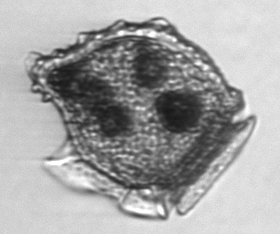
Label: Dinophysis_norvegica